Aerial crown-view tile of a tropical tree (Barro Colorado Island, Panama), acquired 20250124:
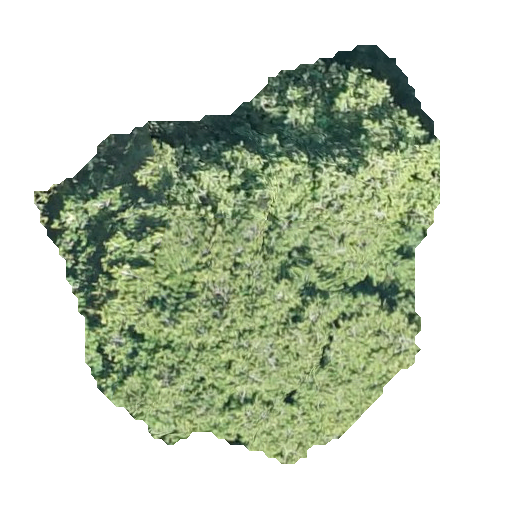
Species: Virola surinamensis
GBIF accepted scientific name: Virola surinamensis
Crown area: 170.433 m²